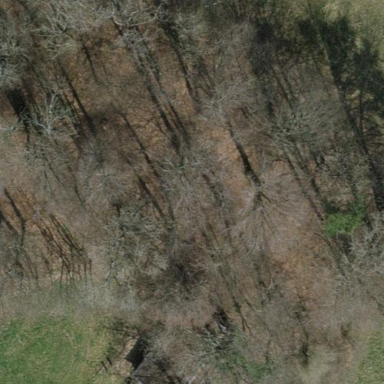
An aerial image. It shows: Forest area.